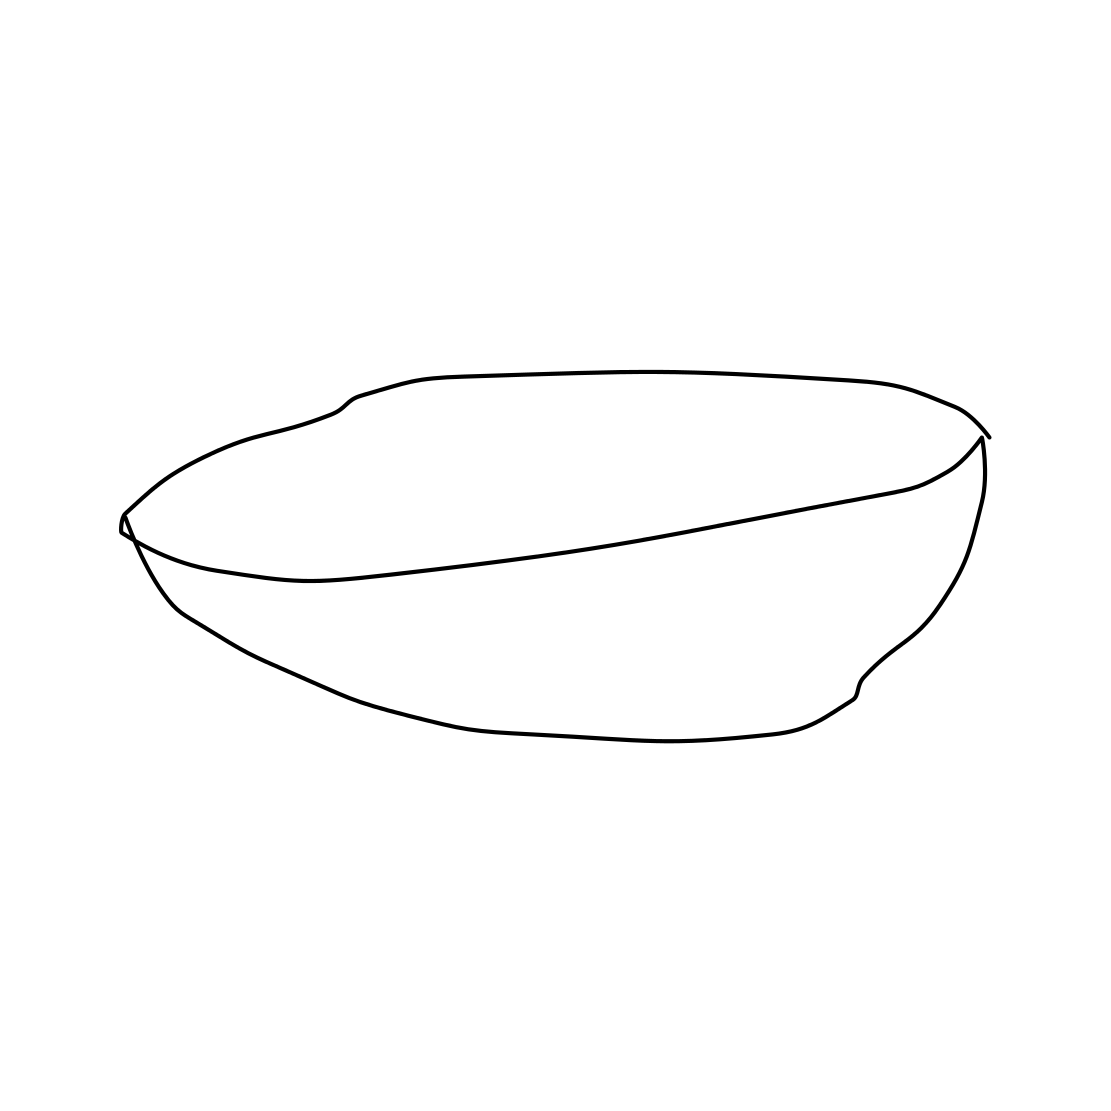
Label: bowl